Aerial crown-view tile of a tropical tree (Barro Colorado Island, Panama), acquired 20250715:
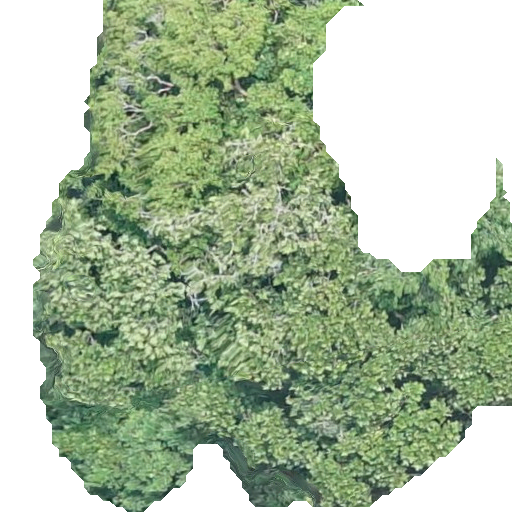
Species: Anacardium excelsum
GBIF accepted scientific name: Anacardium excelsum
Crown area: 281.236 m²